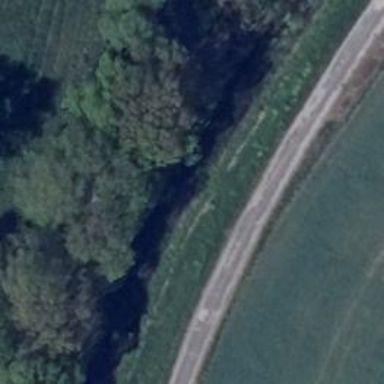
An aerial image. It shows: Row of trees in natural setting.